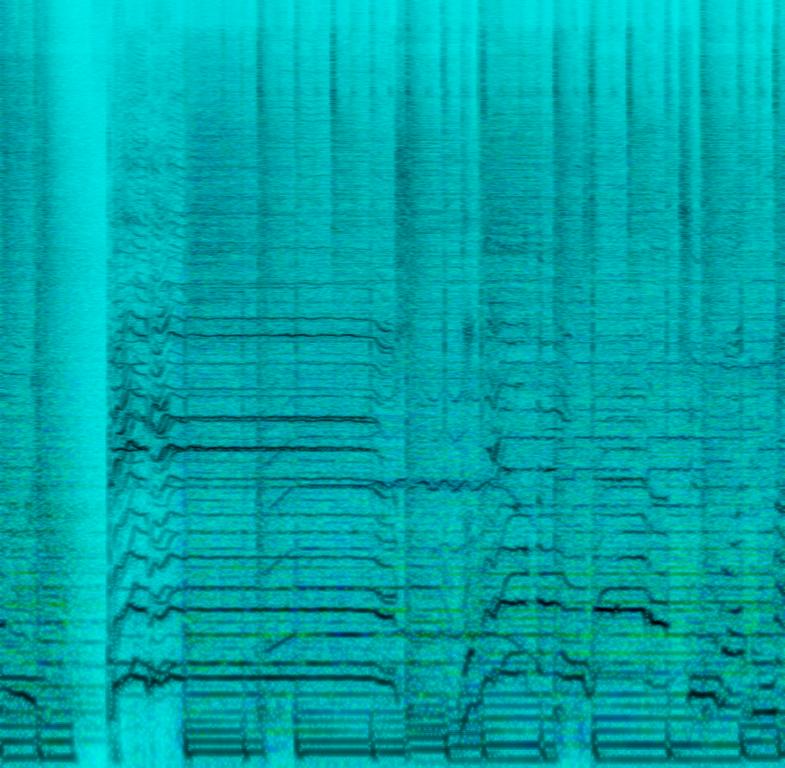
This country rock song features a male voice singing at a high pitch. This is accompanied by percussion playing a simple beat. A guitar strums chords. The bass guitar plays the root notes of the chords. The mood of this song is romantic. This song can be played in a romantic movie.